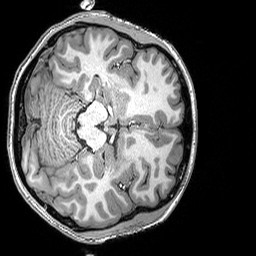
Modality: T1w
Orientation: axial
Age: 19
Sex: female